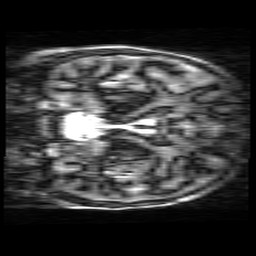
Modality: MP2RAGE
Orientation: coronal
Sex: female
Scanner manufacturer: siemens
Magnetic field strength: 3 T
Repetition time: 5 s
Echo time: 0.00355 s